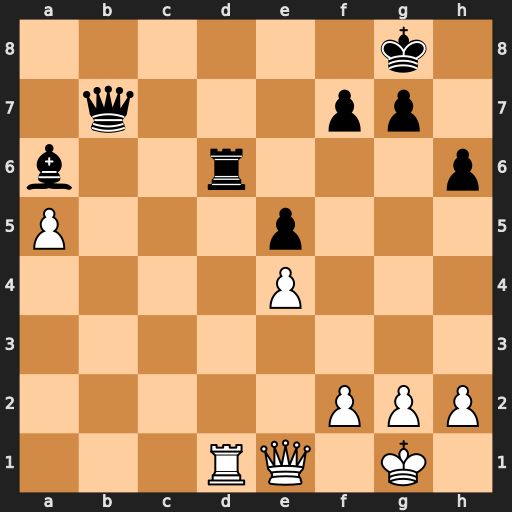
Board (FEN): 6k1/1q3pp1/b2r3p/P3p3/4P3/8/5PPP/3RQ1K1
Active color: w
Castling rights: -
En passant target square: -
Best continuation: Rxd6